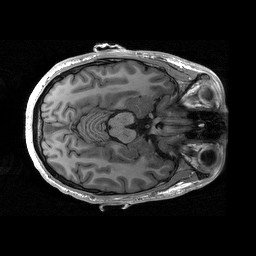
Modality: T1w
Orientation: coronal